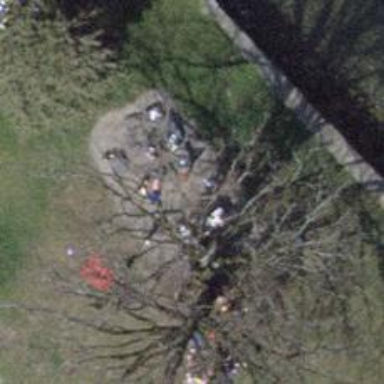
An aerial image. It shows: Picnic table located in leisure land area.